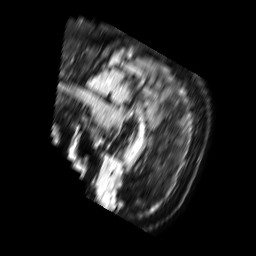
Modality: FLAIR
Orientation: sagittal
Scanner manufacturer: philips
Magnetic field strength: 1.5 T
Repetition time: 6 s
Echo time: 0.1004 s